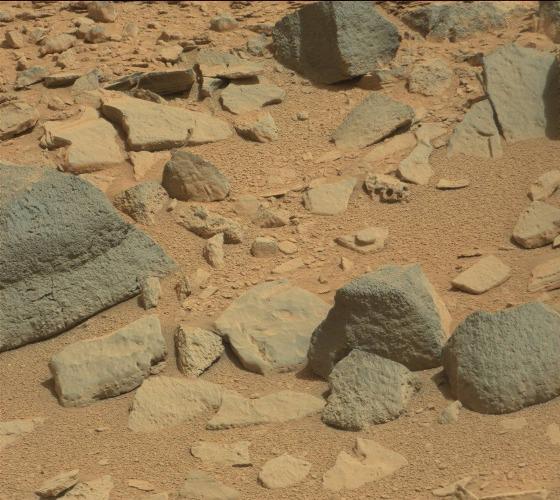
Terrain classes present: Gravel / Sand / Soil, Rock, Shadow